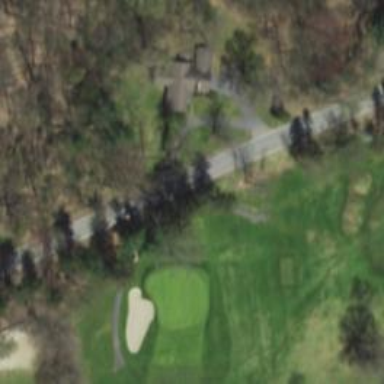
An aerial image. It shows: Path for golf carts.